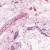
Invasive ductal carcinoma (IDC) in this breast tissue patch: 0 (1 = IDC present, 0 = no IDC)